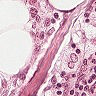
Metastatic tissue present: no